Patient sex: M
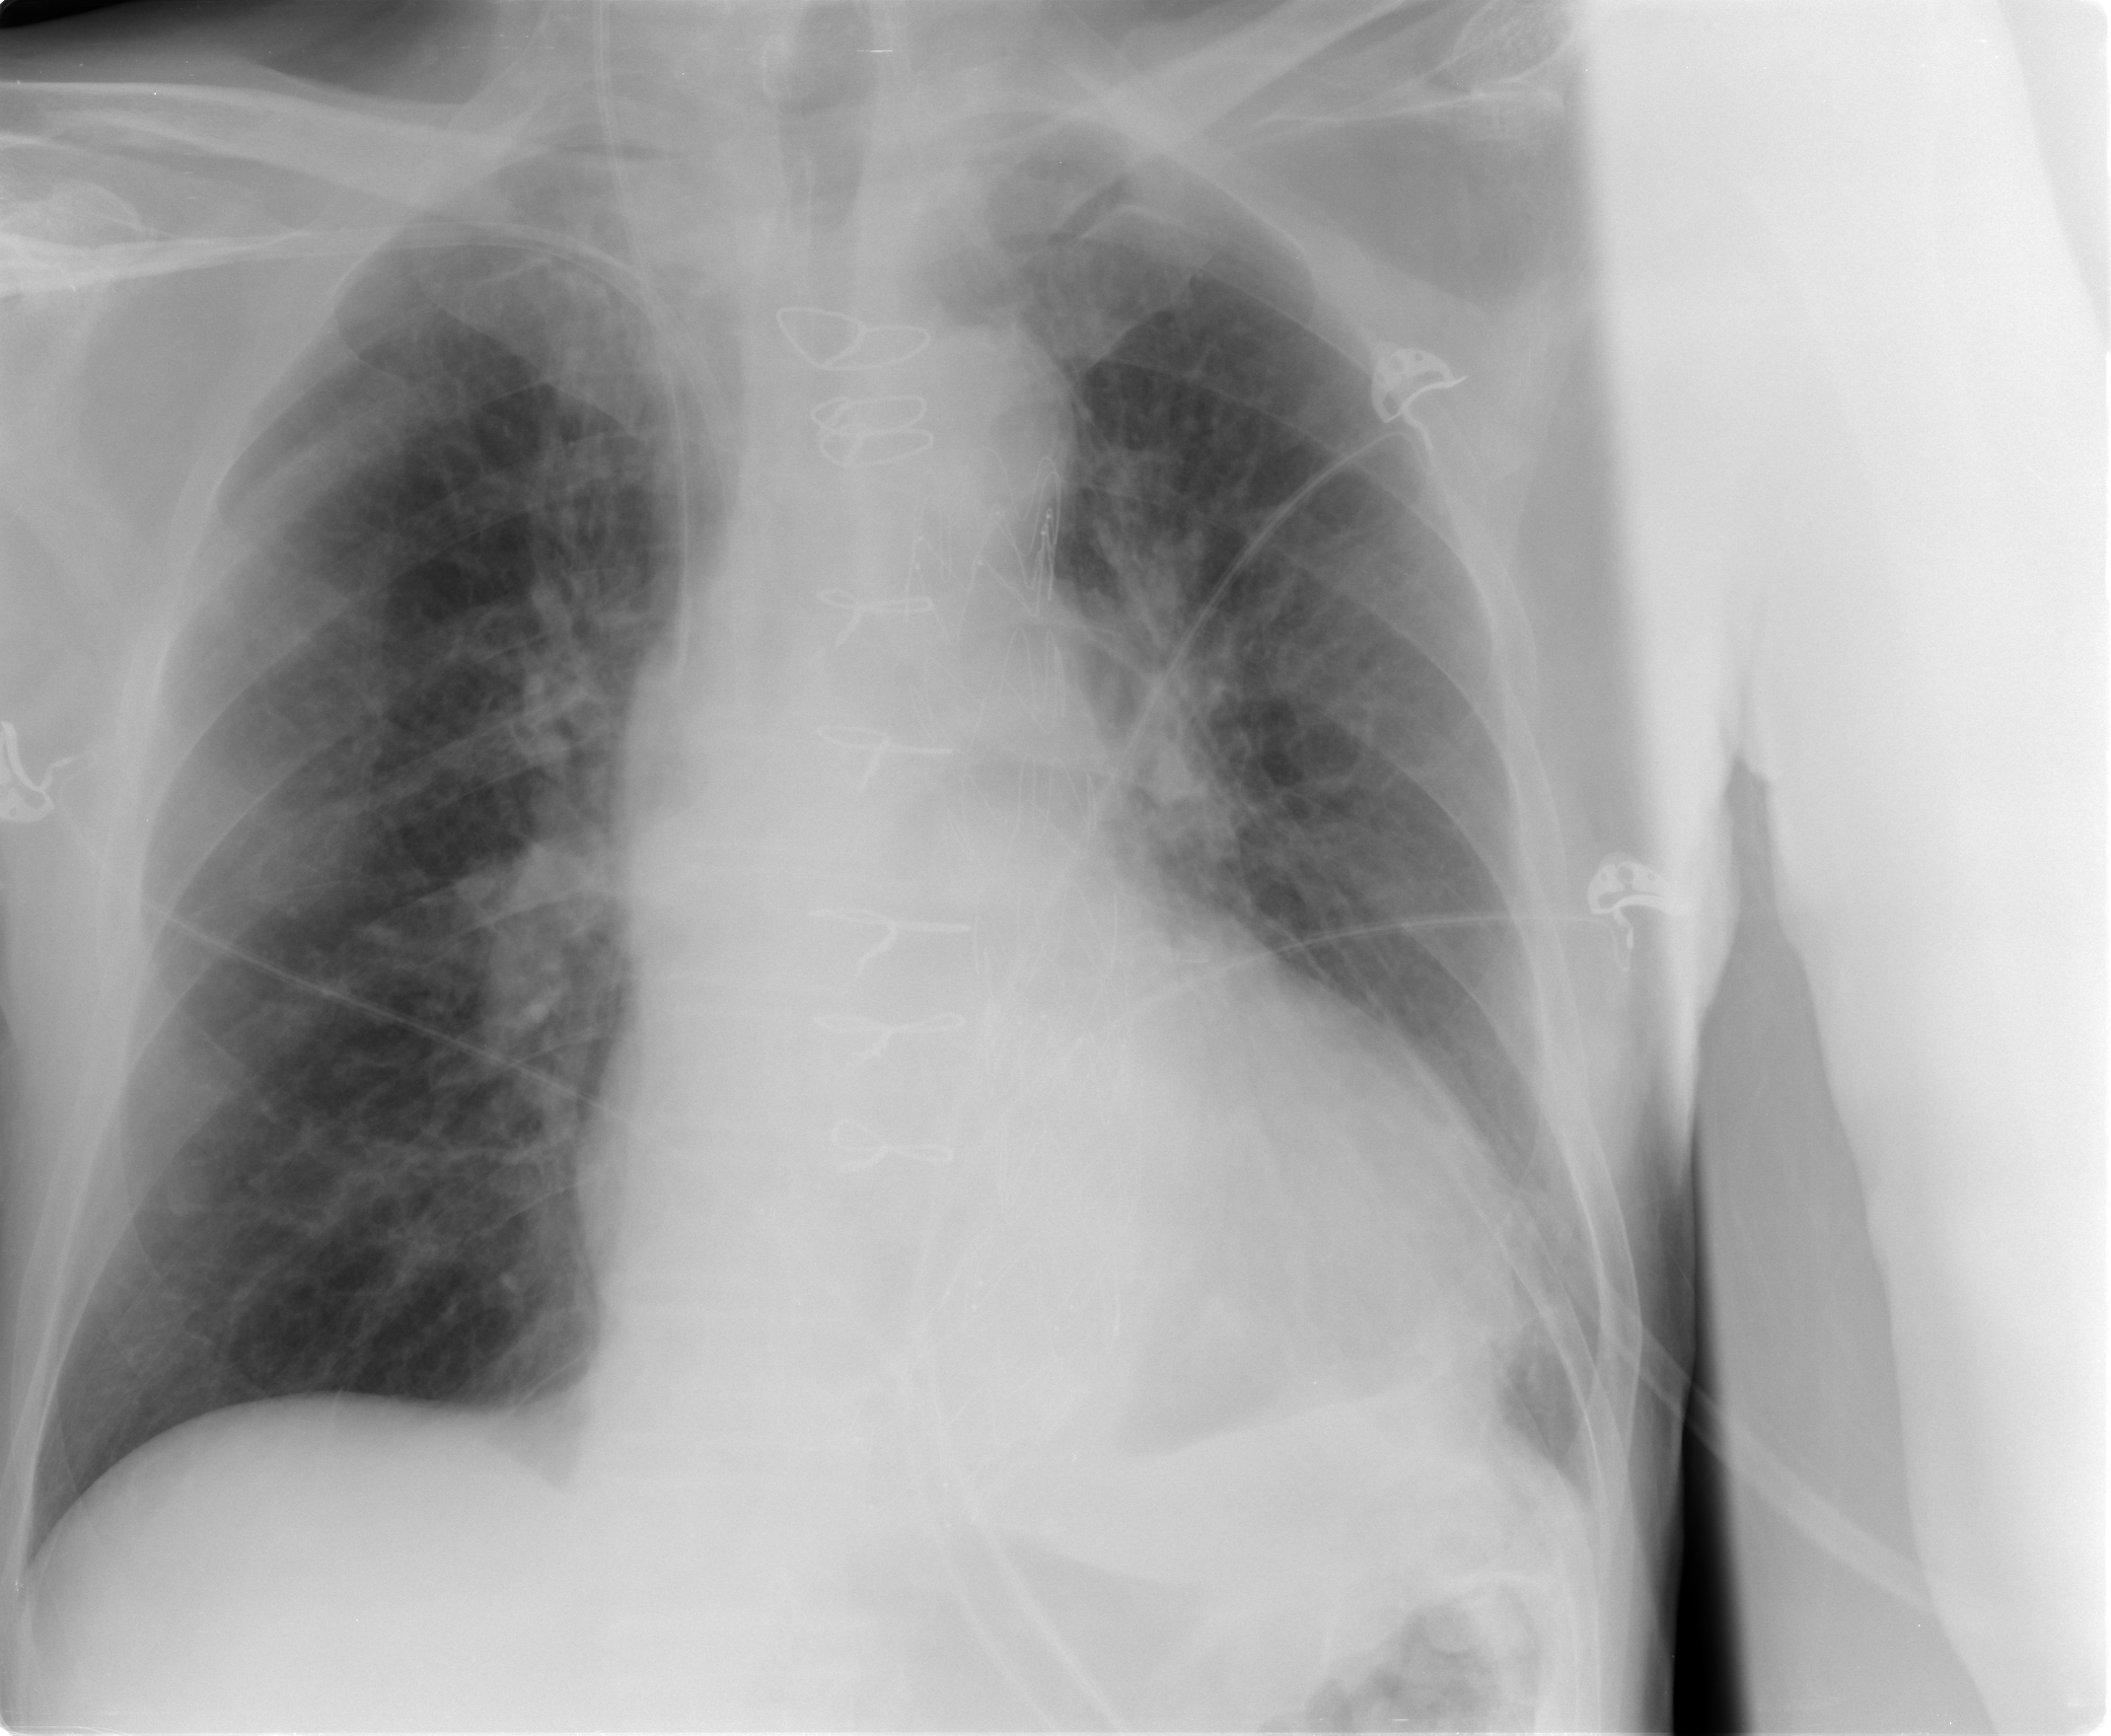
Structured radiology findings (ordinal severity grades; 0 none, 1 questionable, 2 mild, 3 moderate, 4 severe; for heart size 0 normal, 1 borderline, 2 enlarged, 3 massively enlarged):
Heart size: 1
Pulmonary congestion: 0
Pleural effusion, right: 0
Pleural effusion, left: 2
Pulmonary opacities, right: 0
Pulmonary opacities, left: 0
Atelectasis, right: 0
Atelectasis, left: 2